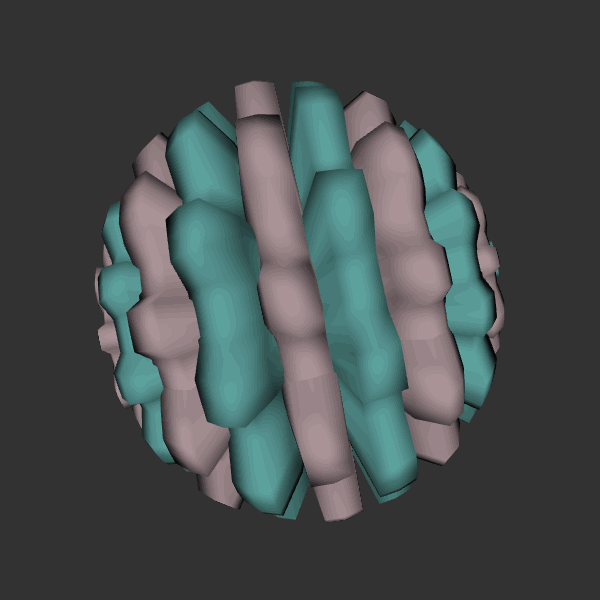
Background: dark